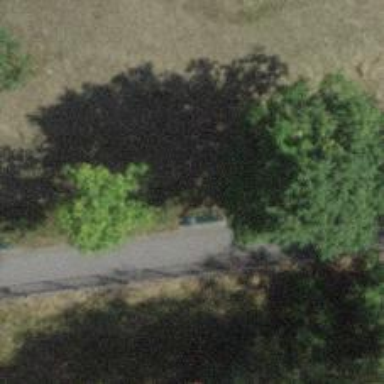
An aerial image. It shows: Bench for seating.